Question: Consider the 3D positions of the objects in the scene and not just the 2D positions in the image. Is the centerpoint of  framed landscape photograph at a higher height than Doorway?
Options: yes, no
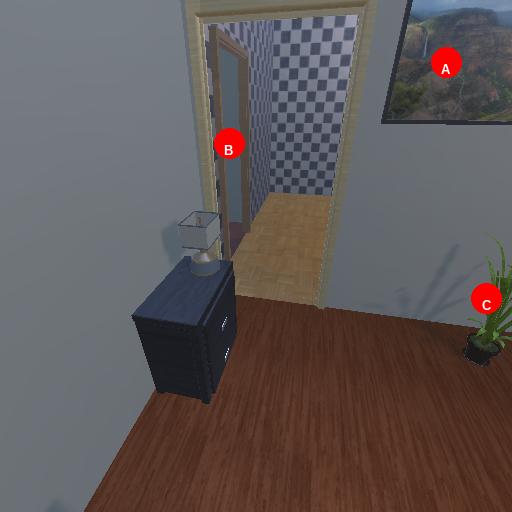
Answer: yes